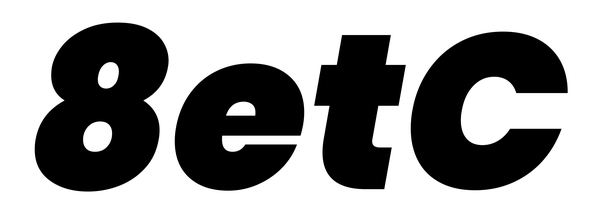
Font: Poppins-BlackItalic